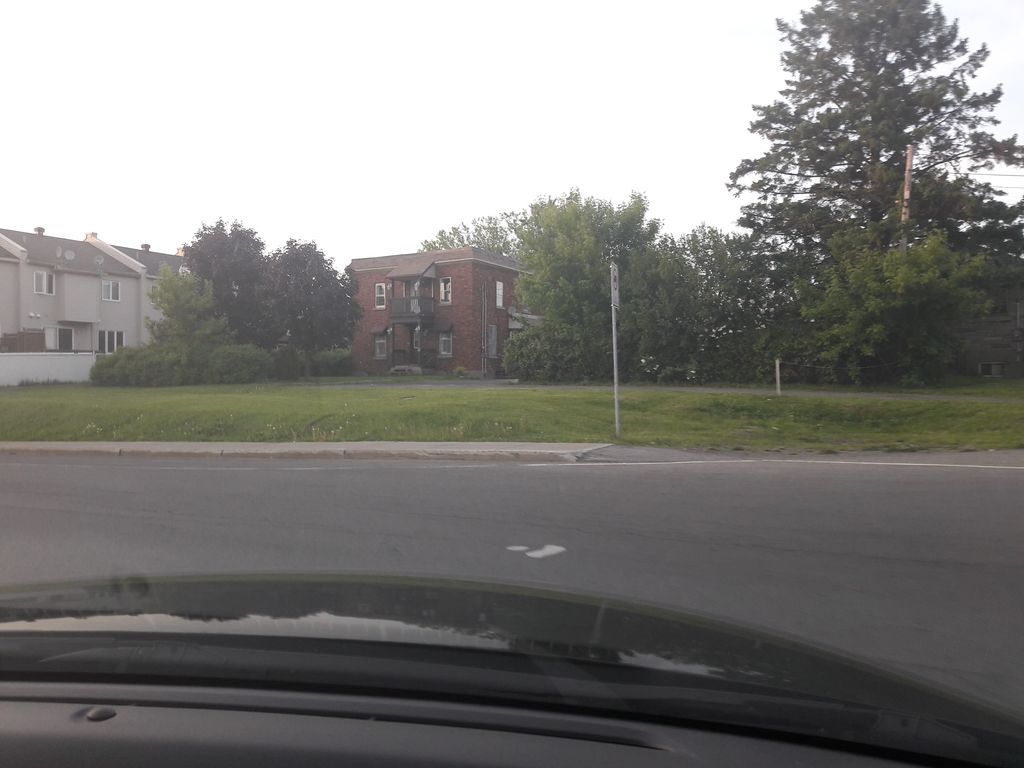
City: montreal